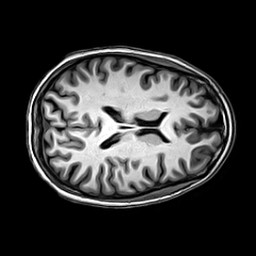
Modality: T1w
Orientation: axial
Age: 26
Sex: female